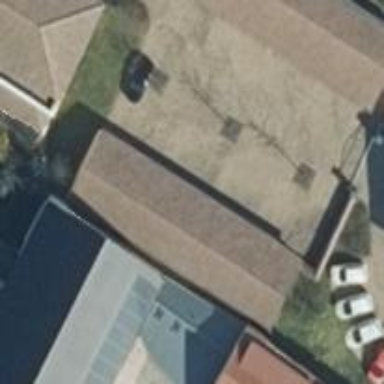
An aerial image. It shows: Group of garages.